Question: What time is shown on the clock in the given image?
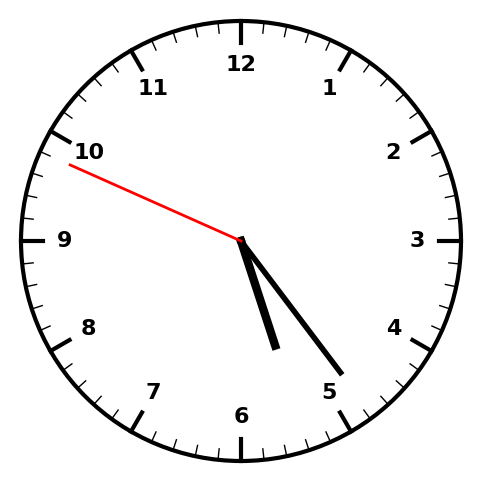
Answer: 05:23:49